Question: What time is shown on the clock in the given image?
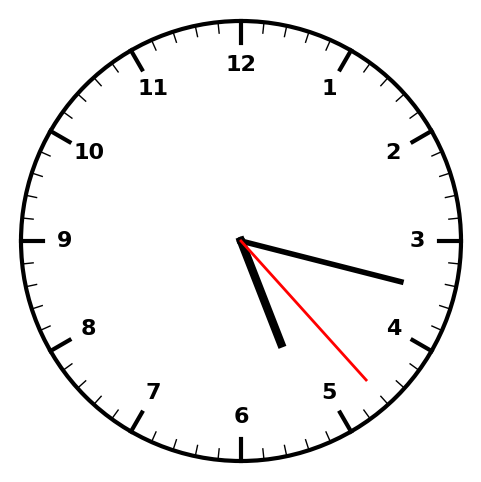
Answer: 05:17:23